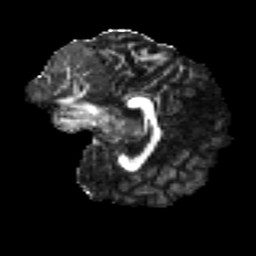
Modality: FA
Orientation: sagittal
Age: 23
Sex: female
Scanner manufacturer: ge
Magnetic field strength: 3 T
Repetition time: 7.8 s
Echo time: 0.0606 s